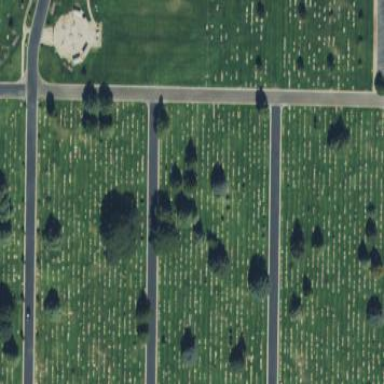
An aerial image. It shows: Sector of the cemetery with grass.